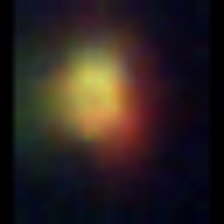
Taxon: NanoPlankton
Group: Other